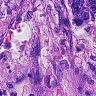
Metastatic tissue present: yes